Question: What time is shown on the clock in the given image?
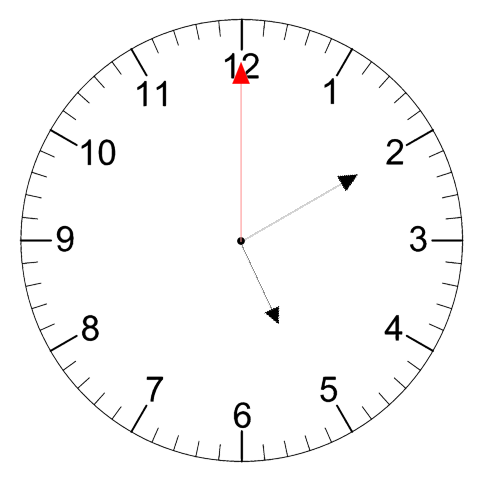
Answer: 05:10:00